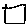
Label: square